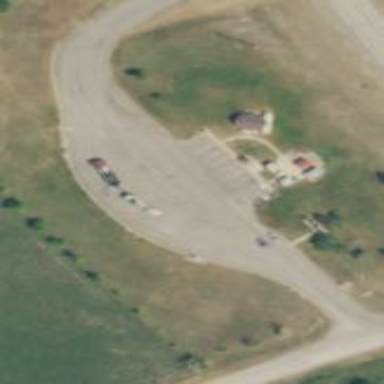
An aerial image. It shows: Rest area along the road.